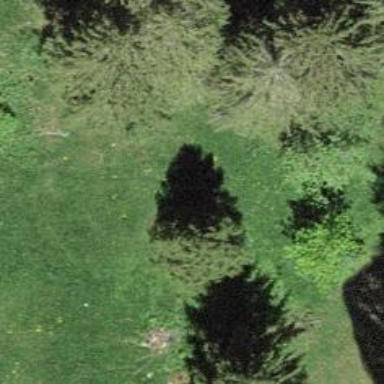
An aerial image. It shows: Single tag "natural: tree."